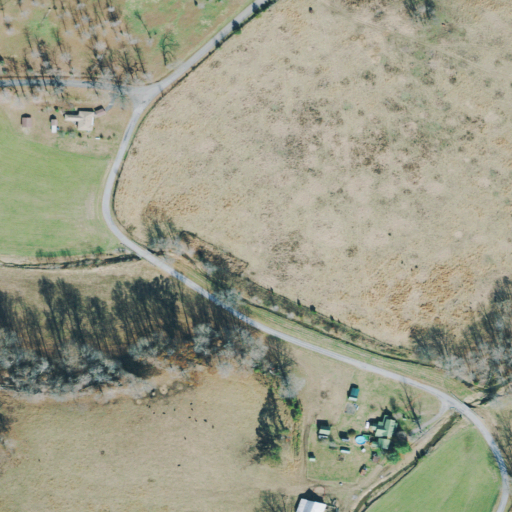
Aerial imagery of valley in Tennessee named Stanfield Hollow containing pasture, open development, deciduous forest, shrub, grassland, low intensity development, and mixed forest